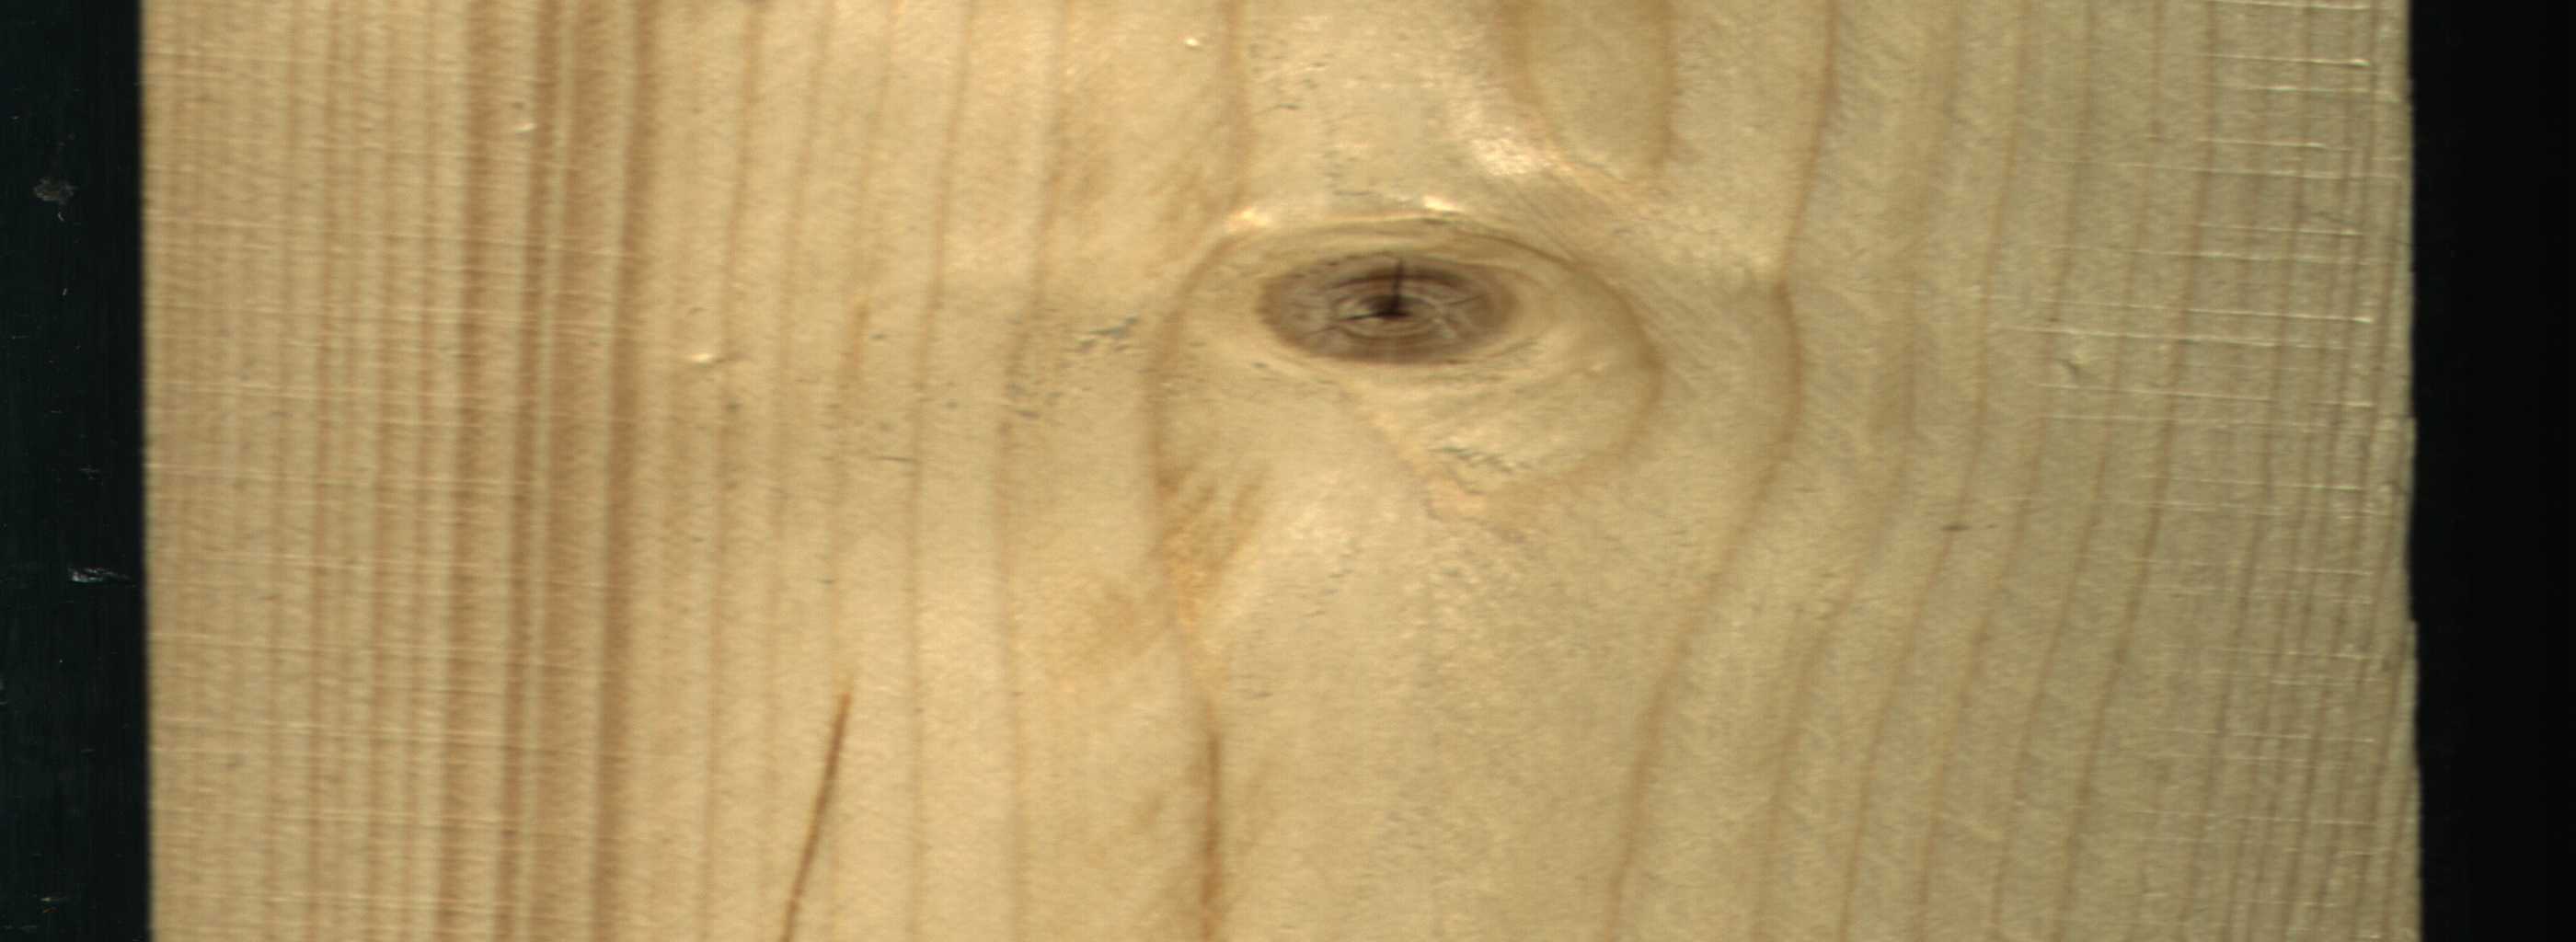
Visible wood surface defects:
resin
knot_with_crack
Dead_Knot